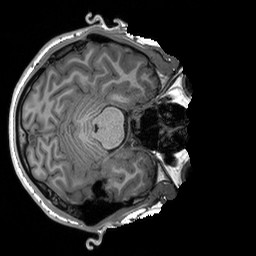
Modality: T1w
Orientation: axial
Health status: healthy
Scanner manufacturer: siemens
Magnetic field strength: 3 T
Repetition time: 2.3 s
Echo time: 0.00207 s